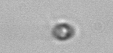
Label: nanoplankton_mix